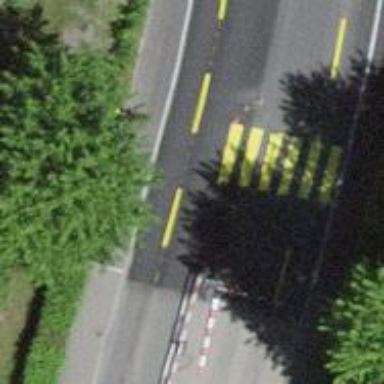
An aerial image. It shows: Marked road crossing with pedestrian island.